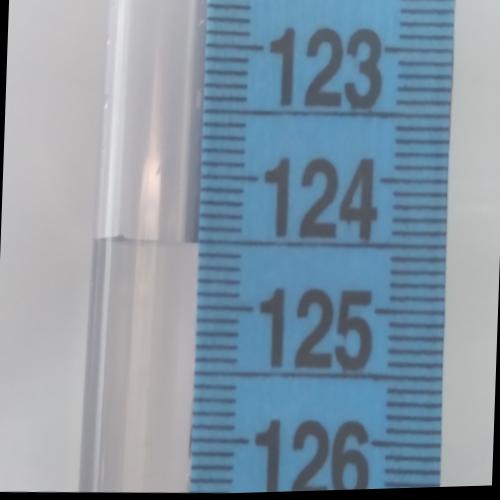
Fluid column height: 124.5 cm